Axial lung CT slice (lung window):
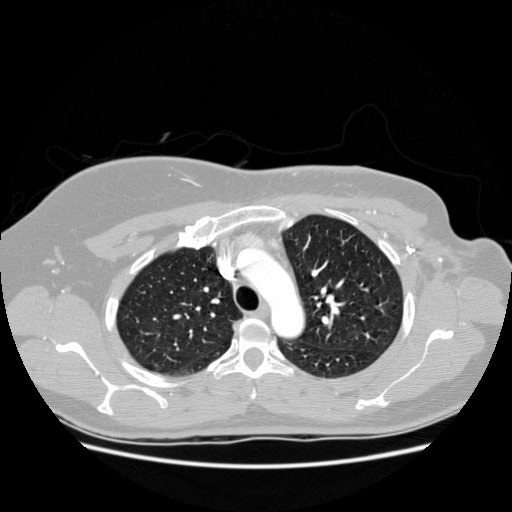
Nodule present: no